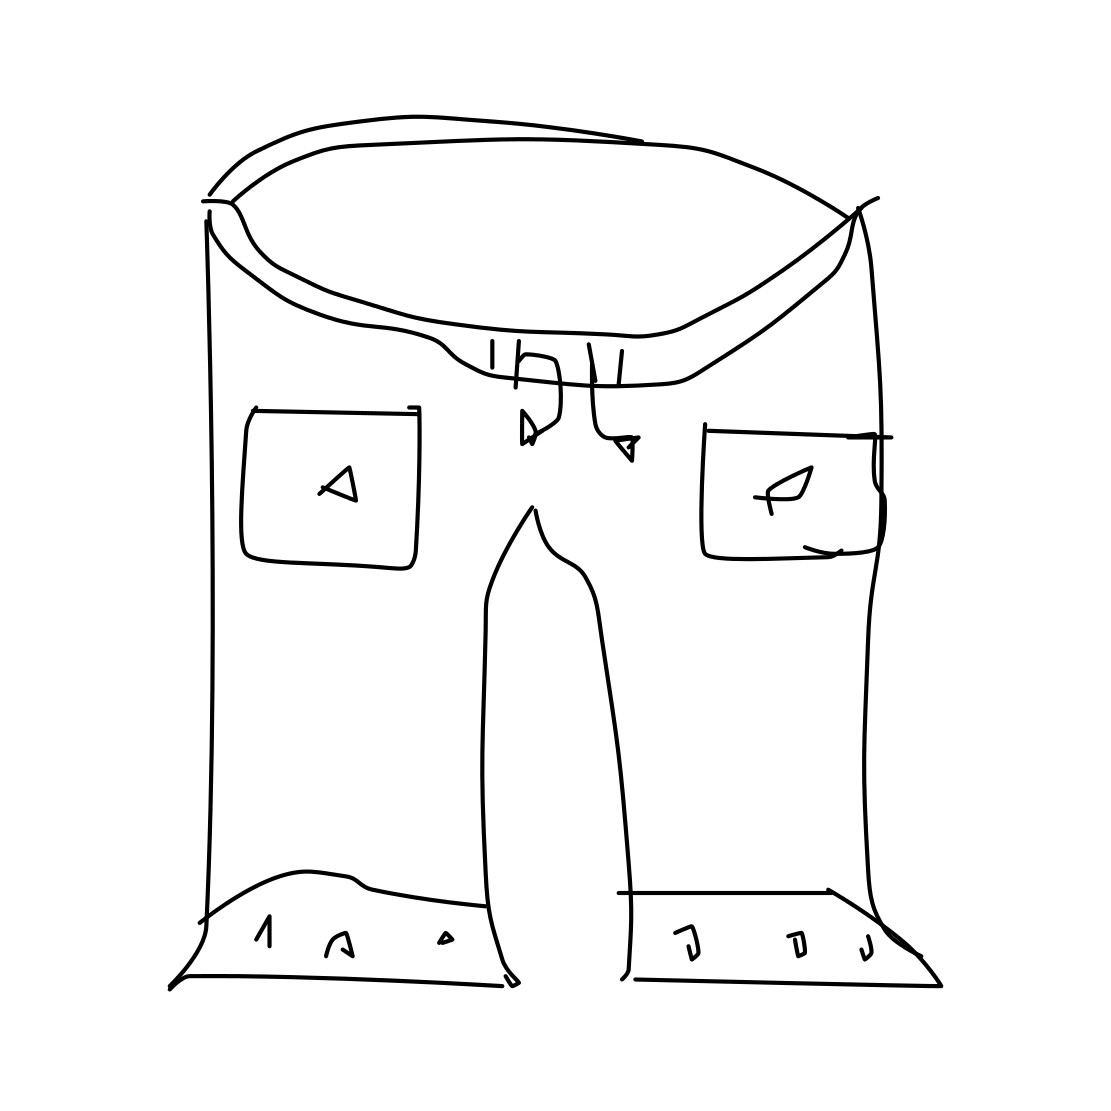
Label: trousers